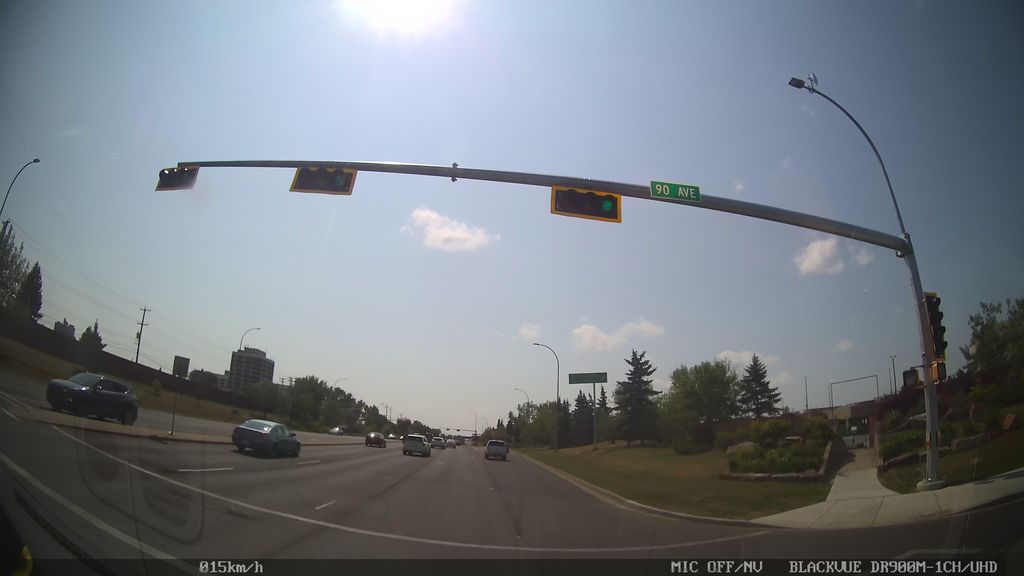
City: edmonton